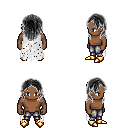
a pixel art fantasy rpg character, male body template, human, dark skin, white tattered cape, metal pants, gray long hairstyle, gold boots, four views (front, back, left, right), 2x2 character sprite sheet, small pixel art, hard edges, no anti-aliasing